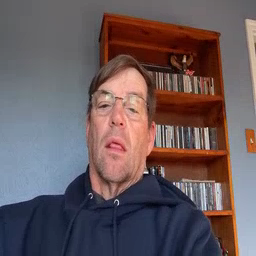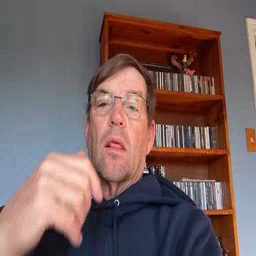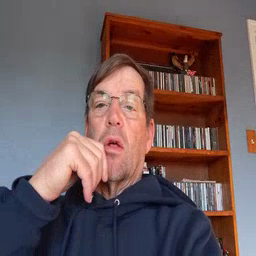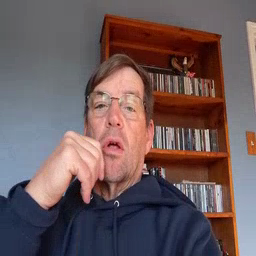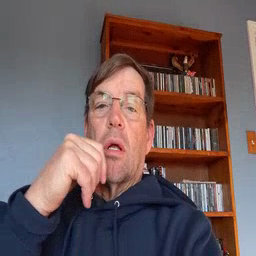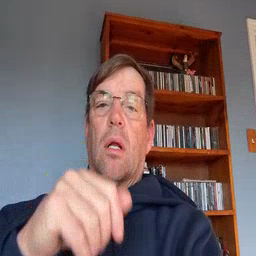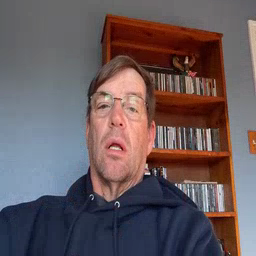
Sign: girl